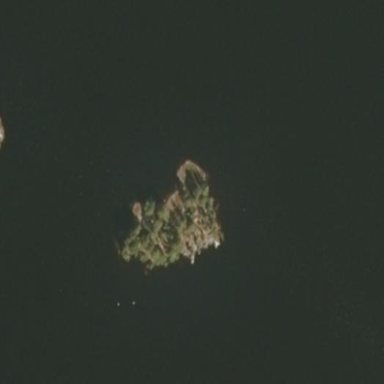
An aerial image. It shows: Image showing island.